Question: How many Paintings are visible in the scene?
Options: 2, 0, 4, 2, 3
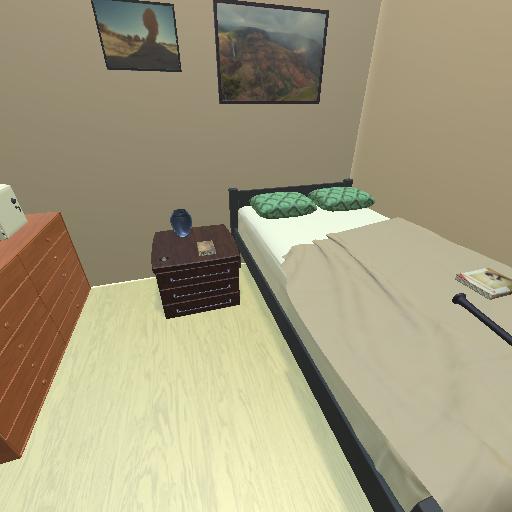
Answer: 2